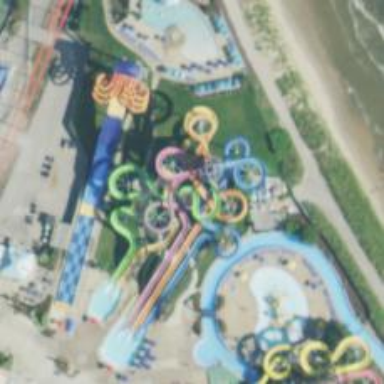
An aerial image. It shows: Tourism attraction featuring water slide.